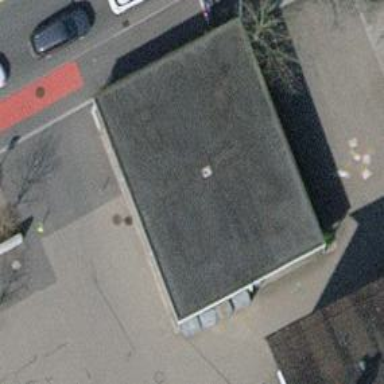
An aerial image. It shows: Bicycle parking area.